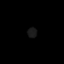
Tissue: skin
Cell type: Others
Senescence score: 0.683
Nuclear area (px): 90
Mean DAPI intensity: 25.611